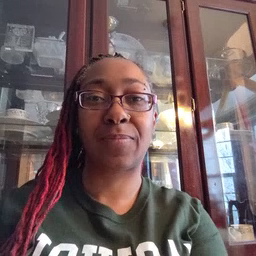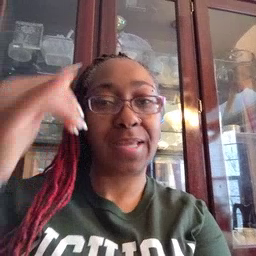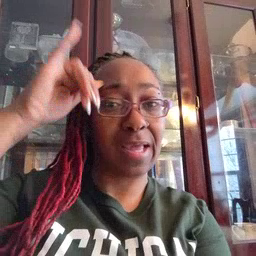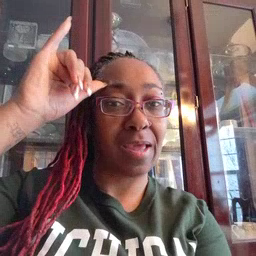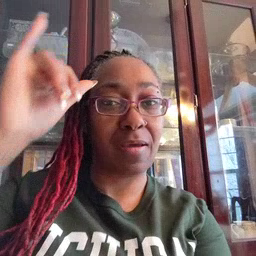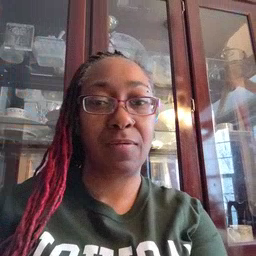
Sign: cow